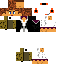
A male human skin with medium skin, wearing brown long hair dressed in a blue hoodie and brown pants, featuring a closed mouth.